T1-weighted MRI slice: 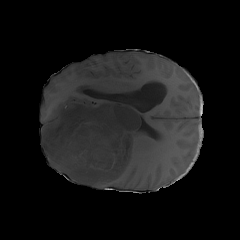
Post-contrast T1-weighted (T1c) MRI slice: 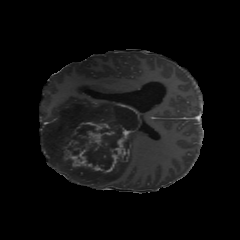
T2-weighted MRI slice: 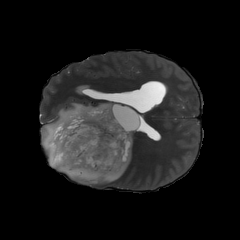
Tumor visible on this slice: yes